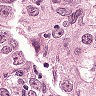
Metastatic tissue present: yes